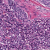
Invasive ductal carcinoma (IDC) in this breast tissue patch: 0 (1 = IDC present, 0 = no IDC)